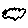
Label: cloud